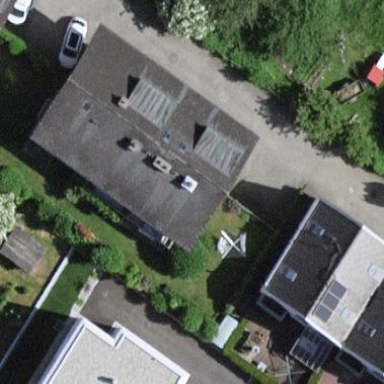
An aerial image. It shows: Semi-detached house.